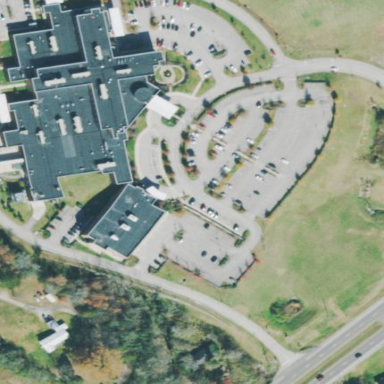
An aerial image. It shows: Hospital providing healthcare services.